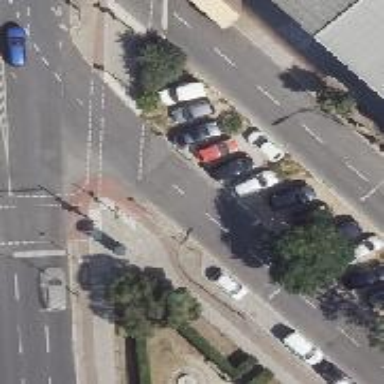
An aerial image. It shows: Secondary road with asphalt surface. There is cycle track on the right side of the road.